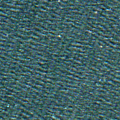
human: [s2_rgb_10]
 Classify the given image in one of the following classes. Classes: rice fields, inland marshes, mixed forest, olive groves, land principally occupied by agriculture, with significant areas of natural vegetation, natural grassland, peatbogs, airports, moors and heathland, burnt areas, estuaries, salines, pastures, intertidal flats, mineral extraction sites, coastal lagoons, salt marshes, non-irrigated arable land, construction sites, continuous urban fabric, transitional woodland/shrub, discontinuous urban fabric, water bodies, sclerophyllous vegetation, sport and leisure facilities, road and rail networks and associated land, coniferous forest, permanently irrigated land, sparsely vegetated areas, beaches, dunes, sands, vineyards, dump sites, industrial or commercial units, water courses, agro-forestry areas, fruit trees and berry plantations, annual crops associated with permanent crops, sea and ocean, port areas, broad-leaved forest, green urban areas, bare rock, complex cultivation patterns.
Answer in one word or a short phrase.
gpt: sea and ocean